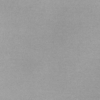
Label: dusty